Question: Im making a 2D side scroller game and I am currently implementing lights. The lights are just a light gradient texture rendered on top of the terrain multiplied to make it brighten up the area. However, I dont know how to nor understand how to do Ambient lighting. The following picture sums up what I have and the bottom part is what I want.

I am open to answers regarding shaders for I know how to use them.
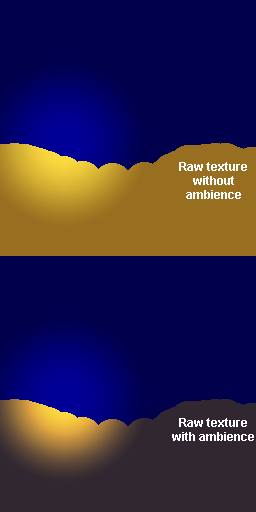
Answer: I ended up creating an FBO texture the size of the screen, clearing it with the color of the ambience and drawing in all nearby lights. Then, I passed it through a shader I made which takes in 2 textures for uniforms. The texture to draw and the light FBO itself. The shader multiplies the textures being drawn with the FBO and it came out nicely.
ambience.frag
'''
uniform sampler2D texture1;
uniform sampler2D texture2;
varying vec2 texCoord;
void main( void ) {
vec4 color1 = vec4(texture2D(texture1, gl_TexCoord[0].st));
vec4 color2 = vec4(texture2D(texture2, texCoord));
gl_FragColor = color1*vec4(color2.r,color2.g,color2.b,1.0);
}
'''
ambience.vs
'''
varying vec2 texCoord;
uniform vec2 screen;
uniform vec2 camera;
void main(){
gl_Position = ftransform();
gl_TexCoord[0] = gl_MultiTexCoord0;
vec2 temp = vec2(gl_Vertex.x,gl_Vertex.y)-camera;
texCoord = temp/screen;
}
'''